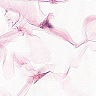
Metastatic tissue present: no